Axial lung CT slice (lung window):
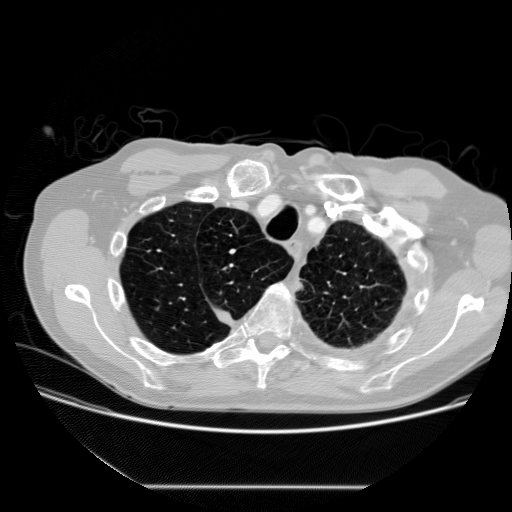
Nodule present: no